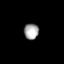
Tissue: prostate
Cell type: T cells
Senescence score: 0.312
Nuclear area (px): 229
Mean DAPI intensity: 163.9